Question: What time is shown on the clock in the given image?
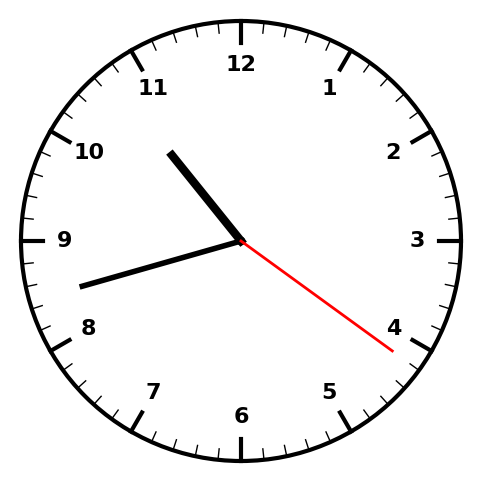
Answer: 10:42:21